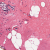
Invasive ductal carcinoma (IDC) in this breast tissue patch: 0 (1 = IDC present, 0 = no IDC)